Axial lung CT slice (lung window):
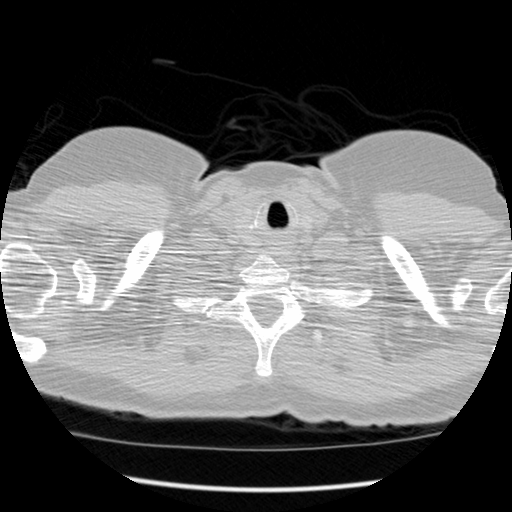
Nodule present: no